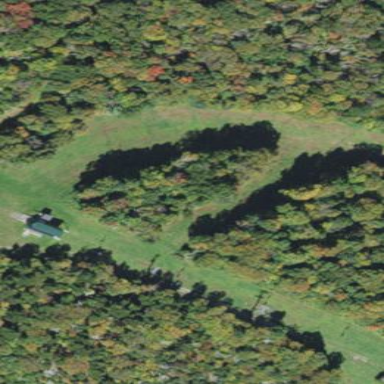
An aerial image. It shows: Beautiful woodland covered with trees.